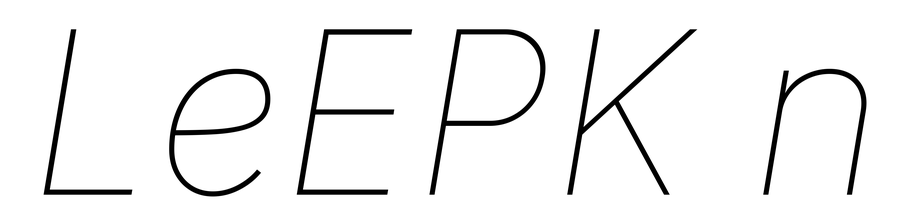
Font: Inter-Italic_Thin_Italic